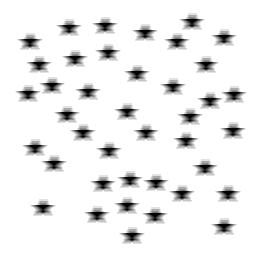
Squares: 0
Triangles: 0
Stars: 40
Total shapes: 40